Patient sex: M
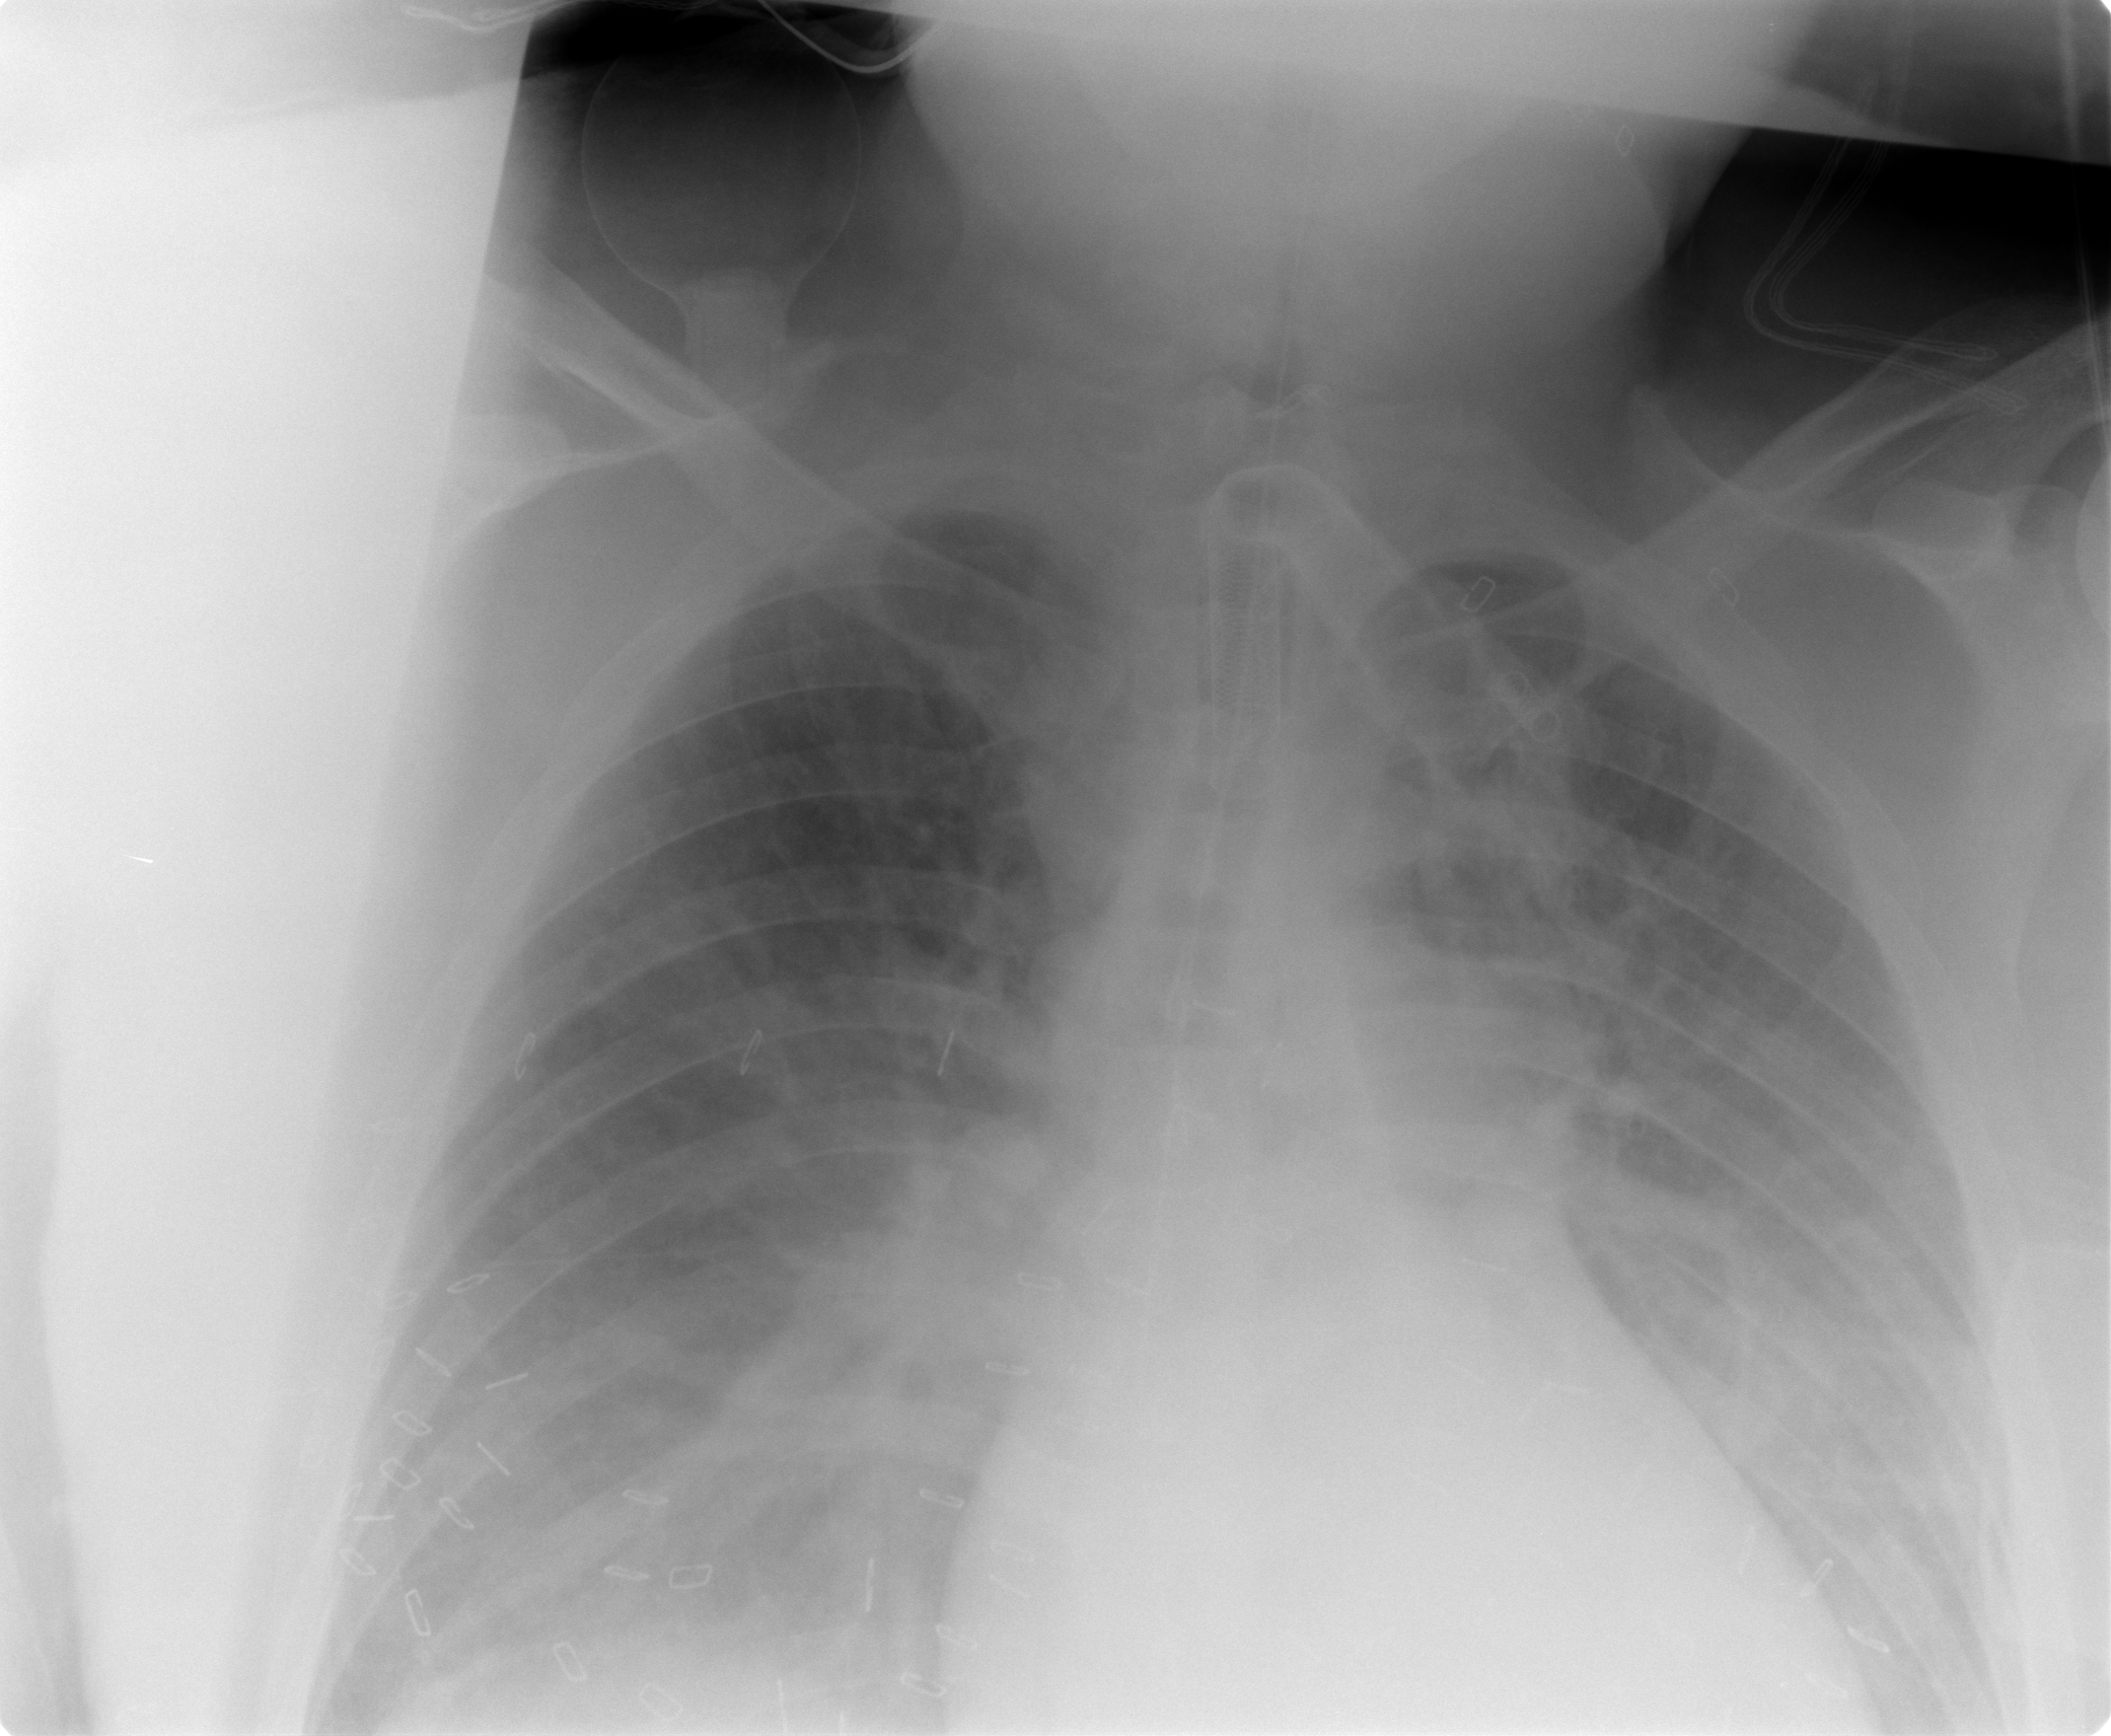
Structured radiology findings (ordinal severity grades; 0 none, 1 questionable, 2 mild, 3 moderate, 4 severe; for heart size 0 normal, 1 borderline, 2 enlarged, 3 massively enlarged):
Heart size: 2
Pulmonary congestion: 3
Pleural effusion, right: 2
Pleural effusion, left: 2
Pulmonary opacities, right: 2
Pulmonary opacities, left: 2
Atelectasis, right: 2
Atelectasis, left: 2